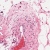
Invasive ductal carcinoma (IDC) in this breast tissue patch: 0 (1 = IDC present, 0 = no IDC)